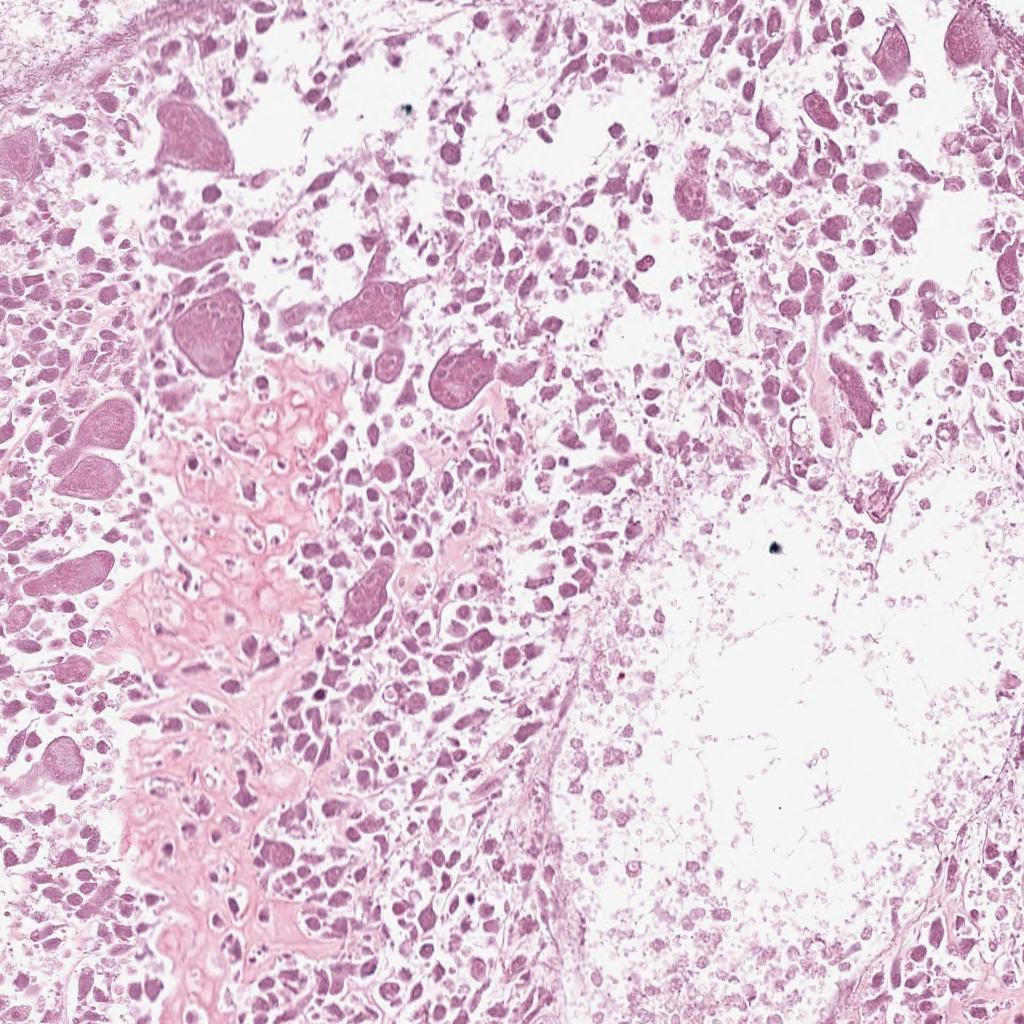
Label: Non-Viable-Tumor